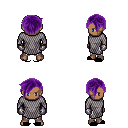
a pixel art fantasy rpg character, male body template, human, dark skin, chain mail, white pants, purple pixie cut hairstyle, metal gloves, black slippers, four views (front, back, left, right), 2x2 character sprite sheet, small pixel art, hard edges, no anti-aliasing